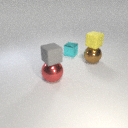
large brown metal sphere below small yellow rubber cube